Aerial crown-view tile of a tropical tree (Barro Colorado Island, Panama), acquired 20240611:
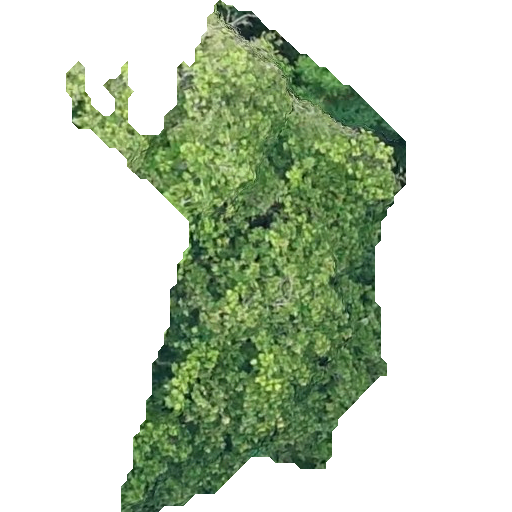
Species: Anacardium excelsum
GBIF accepted scientific name: Anacardium excelsum
Crown area: 149.125 m²